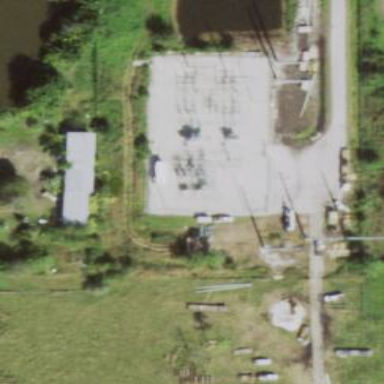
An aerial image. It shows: Distribution-level power substation.